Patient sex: M
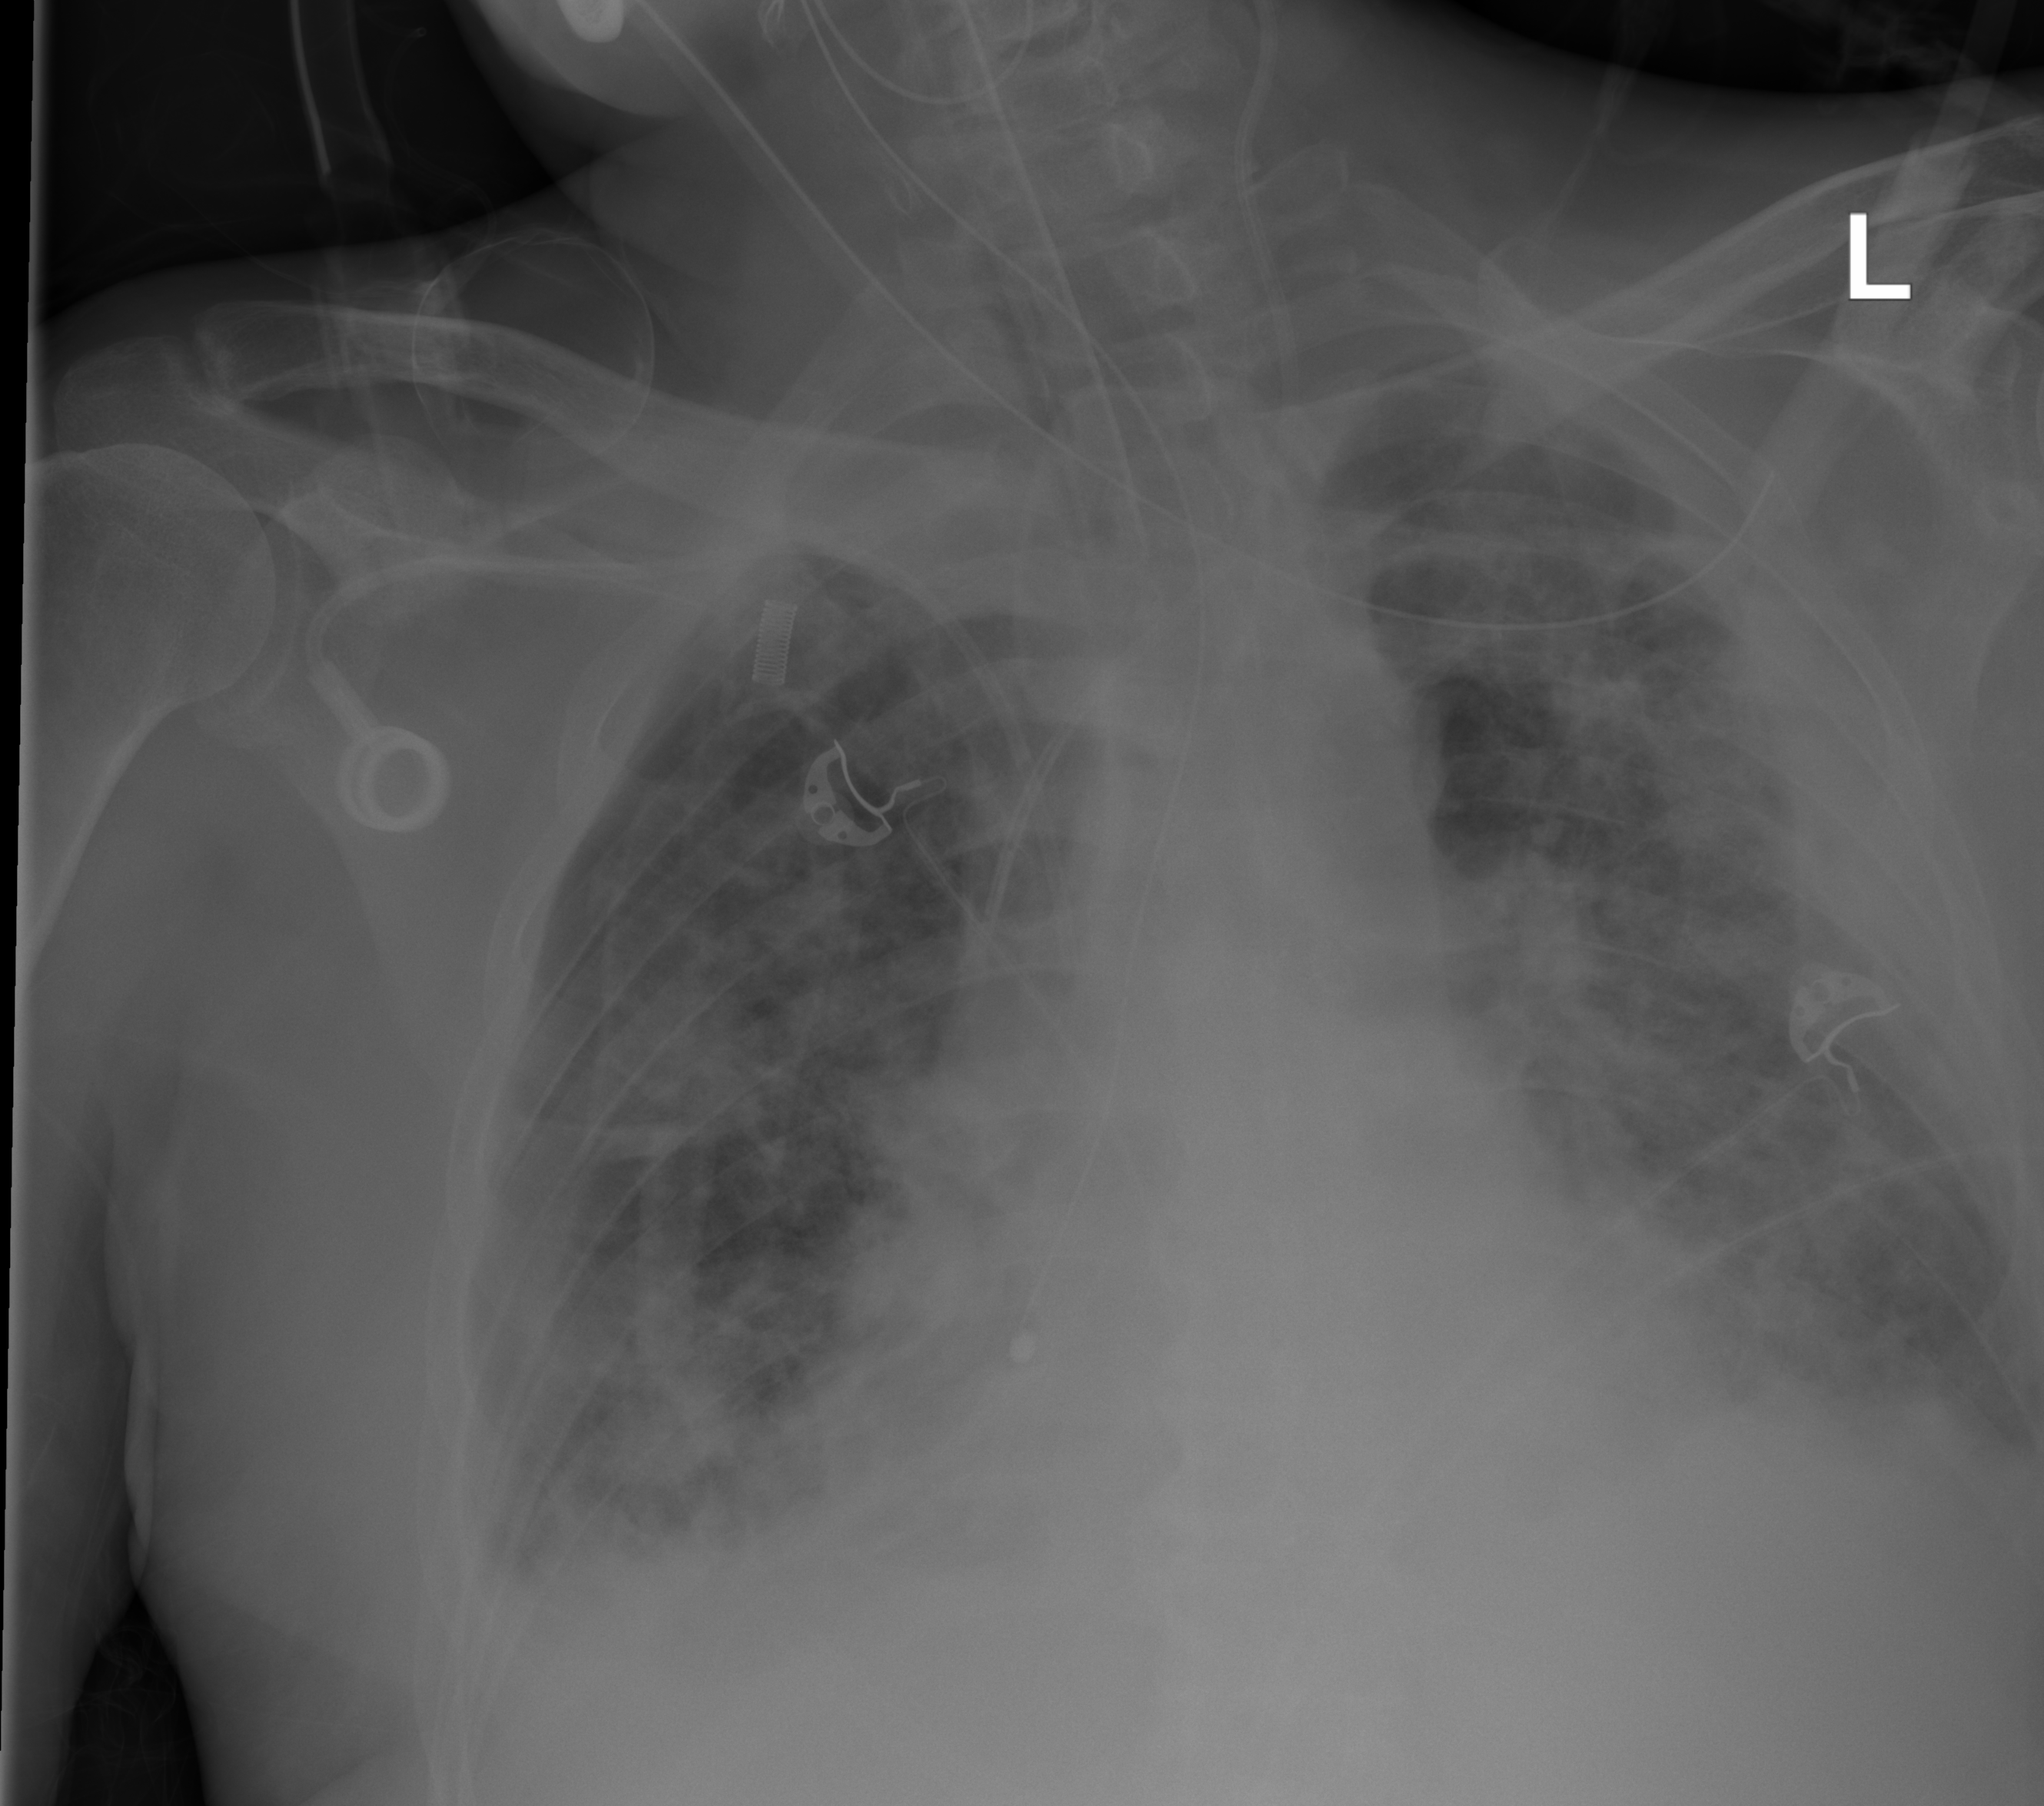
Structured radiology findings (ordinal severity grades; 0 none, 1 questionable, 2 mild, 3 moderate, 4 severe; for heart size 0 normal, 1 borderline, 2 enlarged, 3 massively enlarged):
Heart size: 0
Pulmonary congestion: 0
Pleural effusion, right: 2
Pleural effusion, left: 1
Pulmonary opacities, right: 3
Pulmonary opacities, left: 3
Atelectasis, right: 2
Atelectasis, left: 2